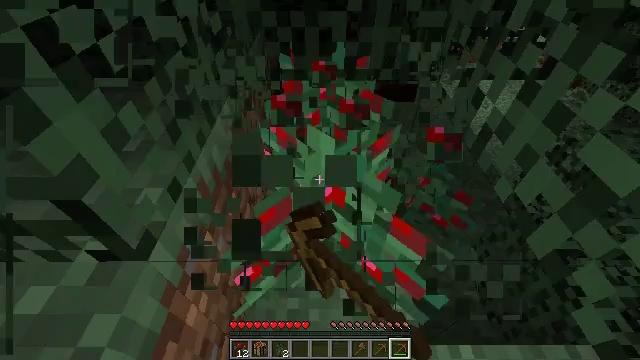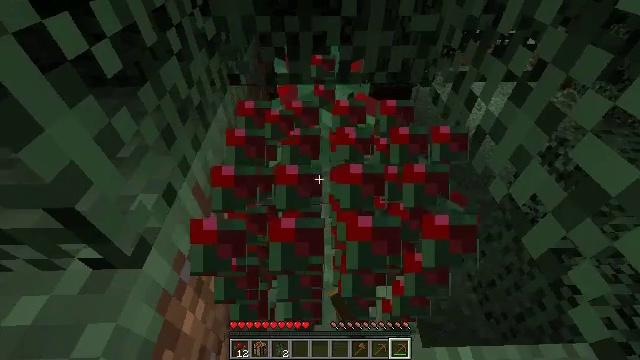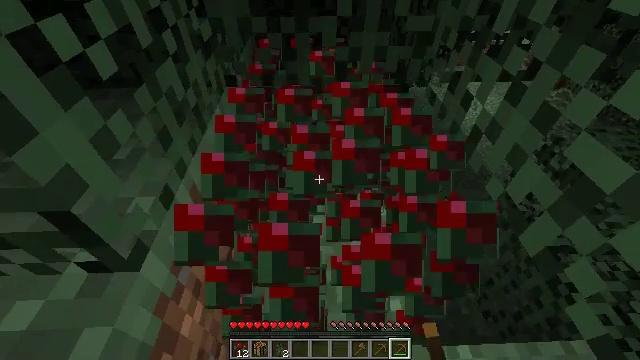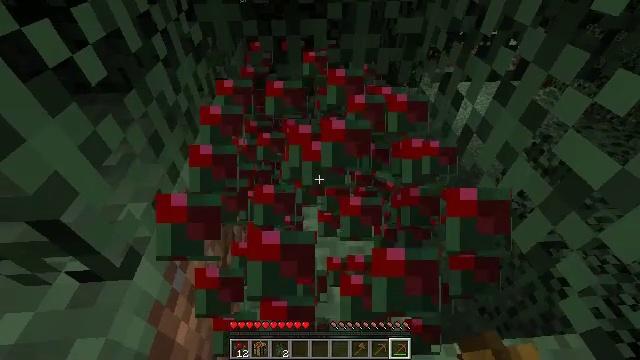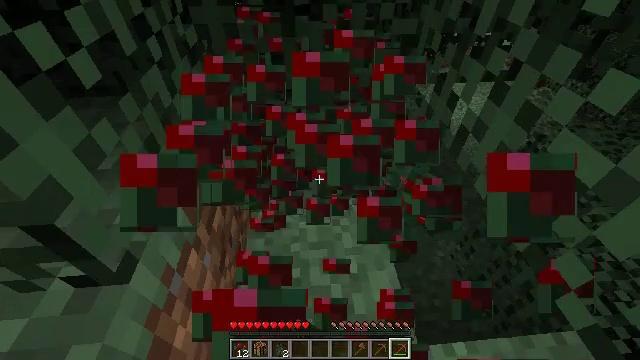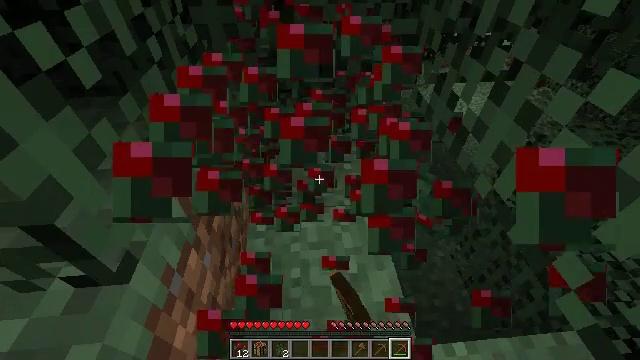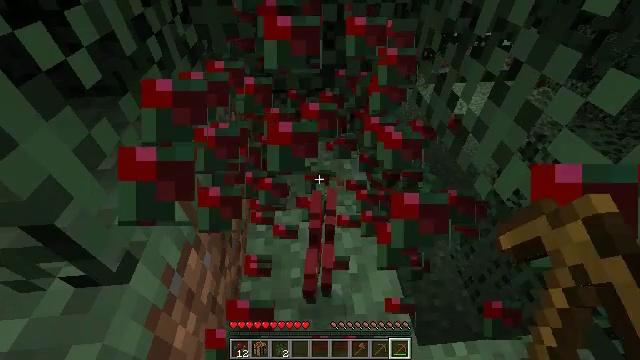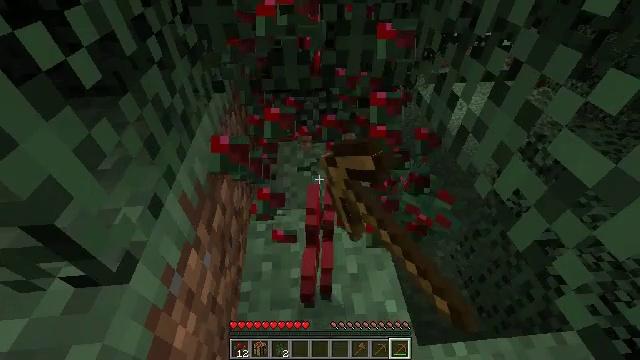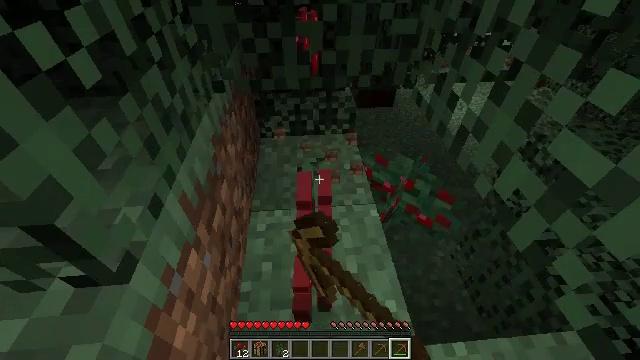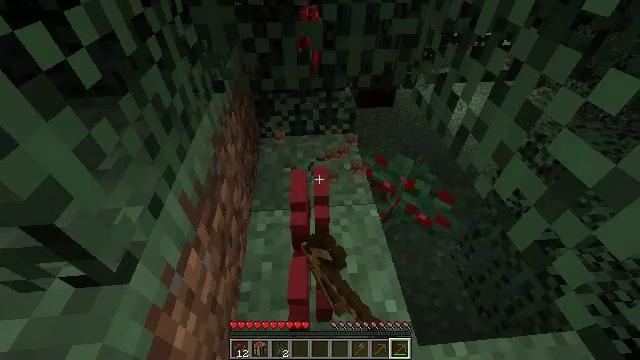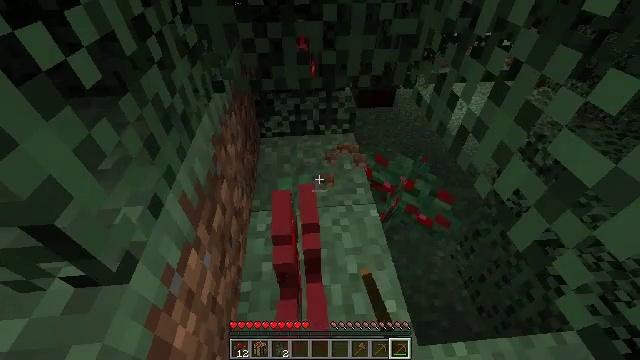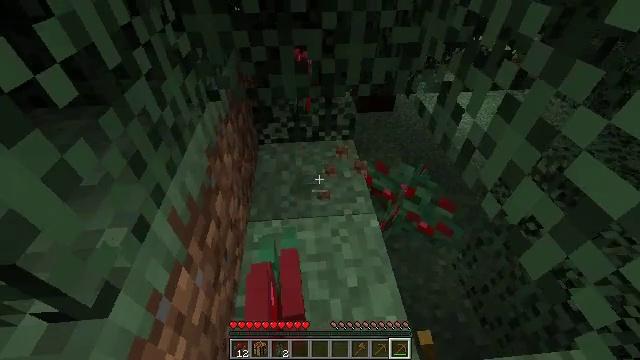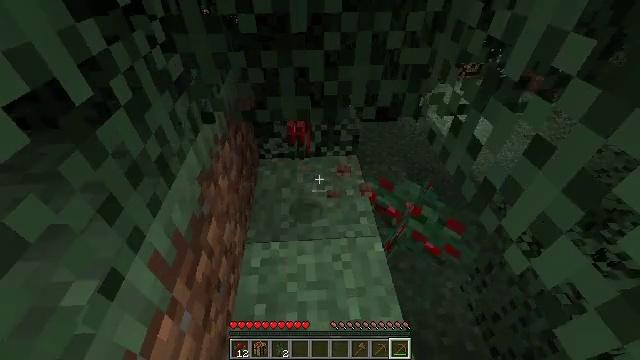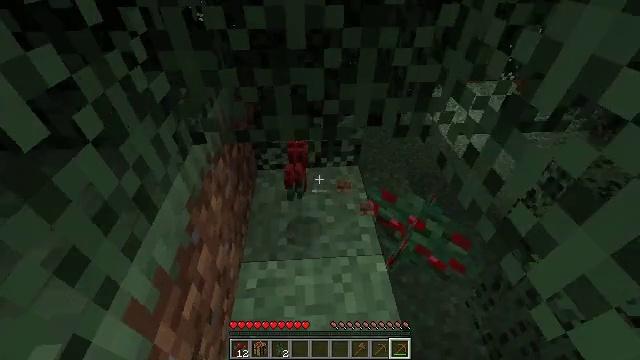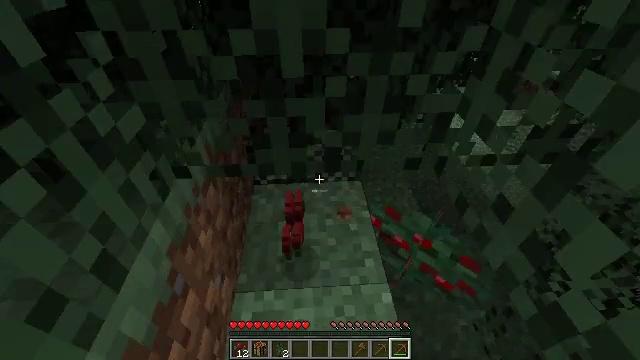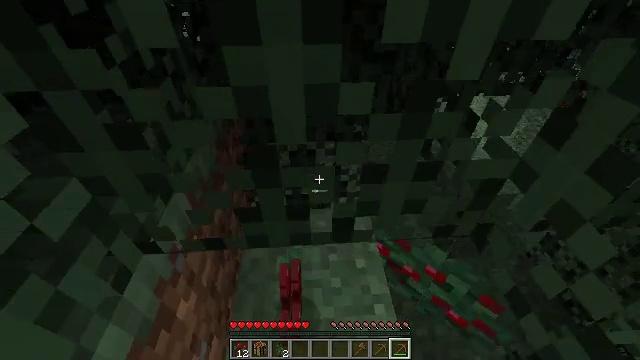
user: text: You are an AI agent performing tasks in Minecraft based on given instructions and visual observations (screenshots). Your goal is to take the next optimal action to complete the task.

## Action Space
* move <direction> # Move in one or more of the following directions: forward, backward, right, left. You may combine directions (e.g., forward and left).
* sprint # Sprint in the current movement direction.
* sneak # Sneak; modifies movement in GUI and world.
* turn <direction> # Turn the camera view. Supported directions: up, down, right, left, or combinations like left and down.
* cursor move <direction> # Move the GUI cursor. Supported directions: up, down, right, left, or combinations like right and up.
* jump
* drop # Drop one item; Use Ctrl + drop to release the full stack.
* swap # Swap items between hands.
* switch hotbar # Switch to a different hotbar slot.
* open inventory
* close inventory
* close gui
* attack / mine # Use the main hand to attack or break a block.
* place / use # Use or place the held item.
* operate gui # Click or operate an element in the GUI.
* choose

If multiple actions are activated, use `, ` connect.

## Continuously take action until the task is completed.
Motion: motion action
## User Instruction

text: Harvest sweet berries by mining the bush.
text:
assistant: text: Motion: turn right, attack / mine
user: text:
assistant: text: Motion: attack / mine
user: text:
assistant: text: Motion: turn right, attack / mine
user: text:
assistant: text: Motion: attack / mine
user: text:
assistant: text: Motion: attack / mine
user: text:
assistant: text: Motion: attack / mine
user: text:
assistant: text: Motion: attack / mine
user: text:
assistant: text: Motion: attack / mine
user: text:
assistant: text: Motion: attack / mine
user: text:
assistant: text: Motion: no_op
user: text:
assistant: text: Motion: move forward
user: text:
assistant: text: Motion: move forward, turn up
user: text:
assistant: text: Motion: move forward
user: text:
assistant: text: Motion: move forward
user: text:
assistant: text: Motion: move forward
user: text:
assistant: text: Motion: no_op
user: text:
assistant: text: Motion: no_op
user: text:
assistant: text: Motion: turn right and down
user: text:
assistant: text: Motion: turn right and down
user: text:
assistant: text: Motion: turn right and down
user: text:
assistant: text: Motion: turn right
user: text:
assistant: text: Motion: turn right and up
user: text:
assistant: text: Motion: no_op
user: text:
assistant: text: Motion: attack / mine
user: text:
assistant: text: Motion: attack / mine
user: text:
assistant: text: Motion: attack / mine
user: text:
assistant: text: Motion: attack / mine
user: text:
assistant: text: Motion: attack / mine
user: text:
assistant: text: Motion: attack / mine